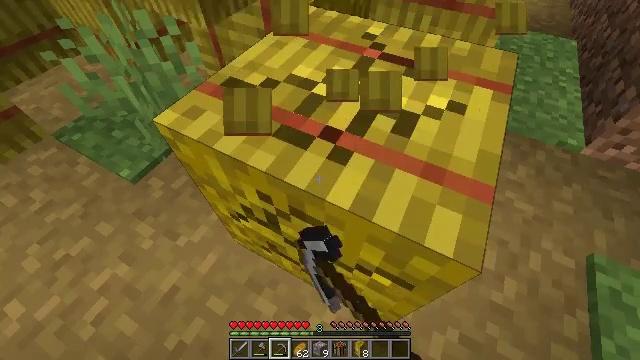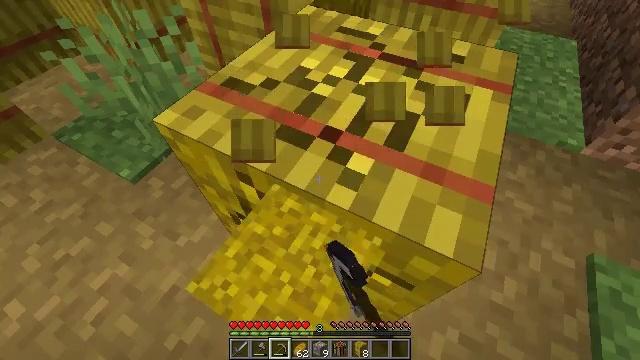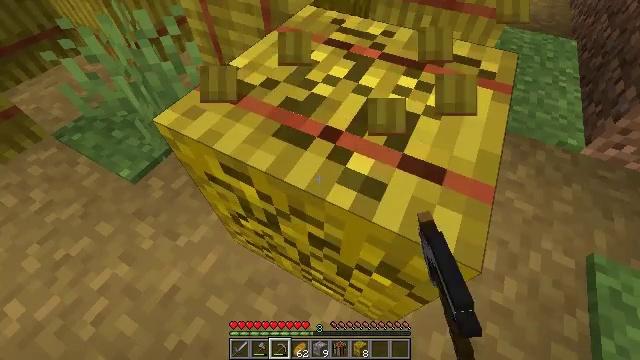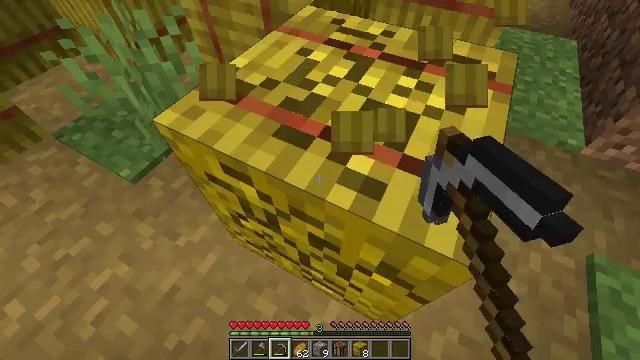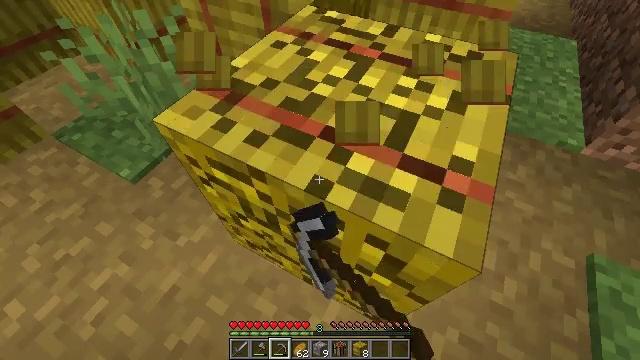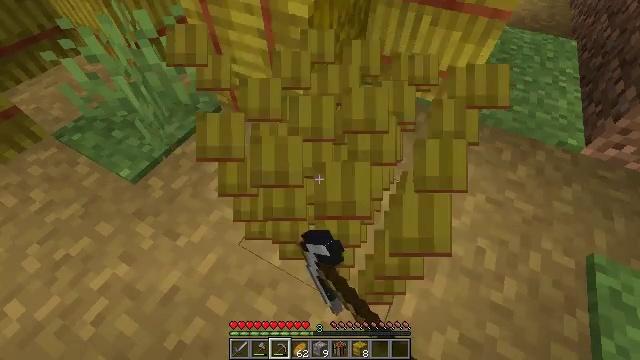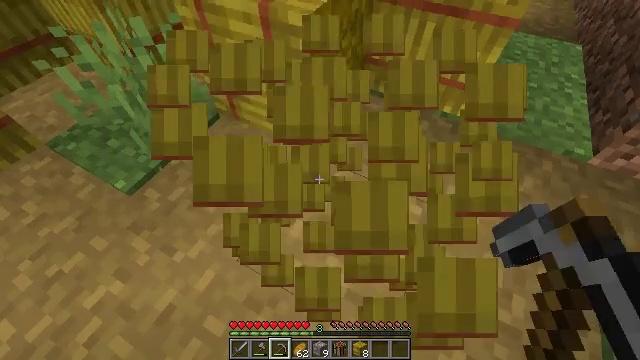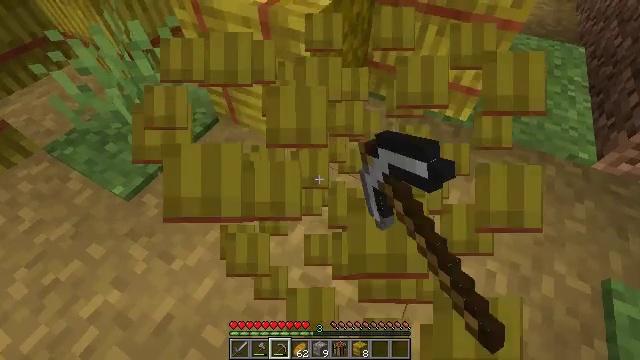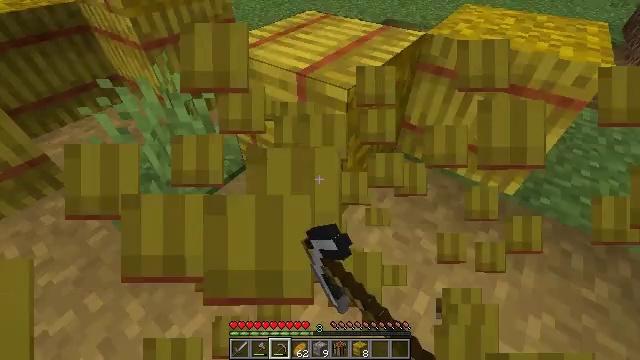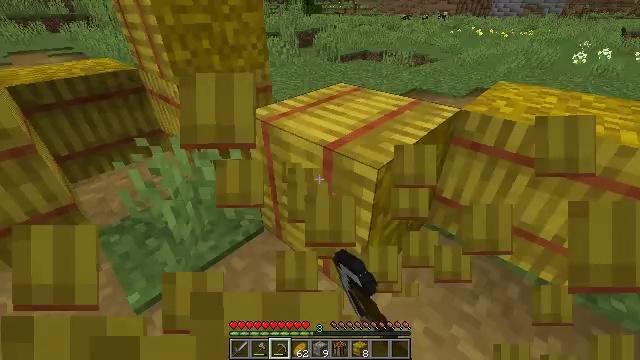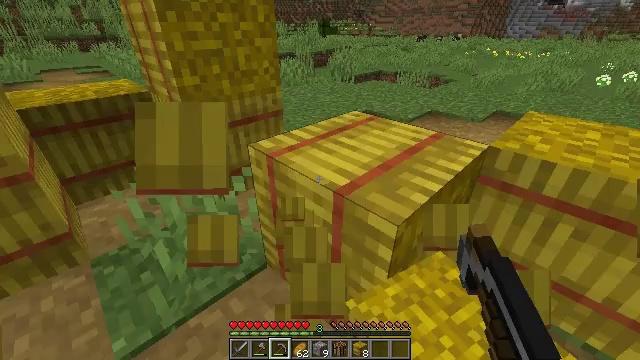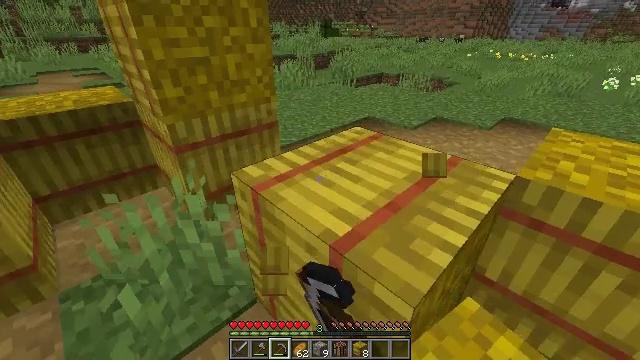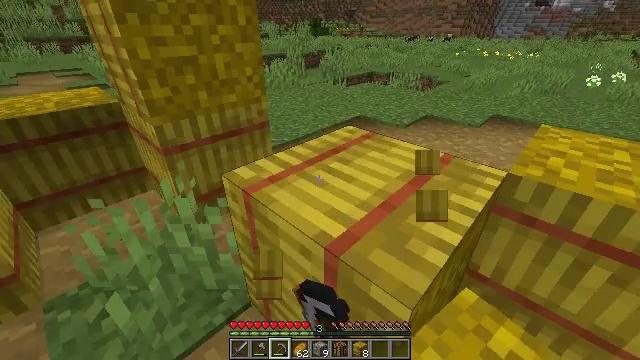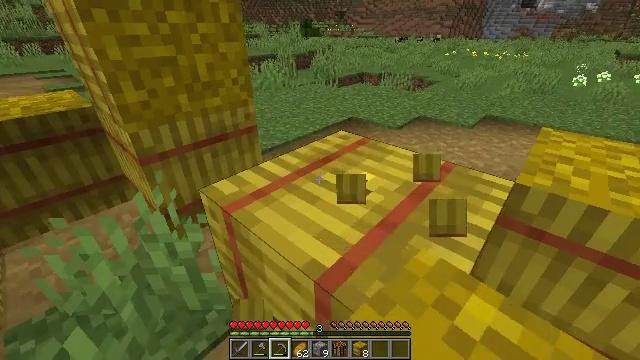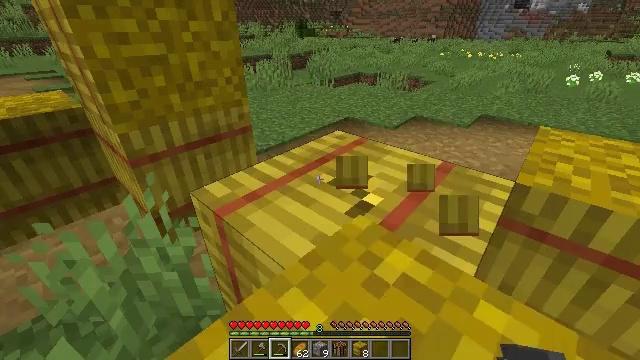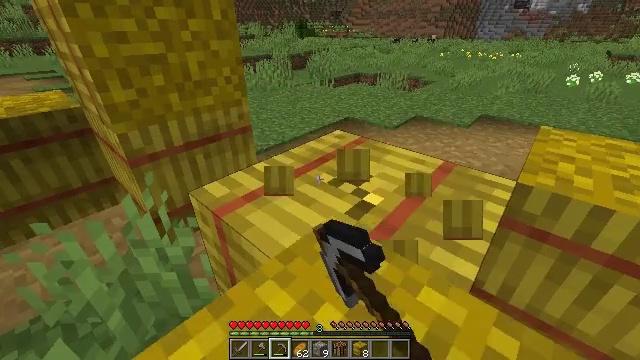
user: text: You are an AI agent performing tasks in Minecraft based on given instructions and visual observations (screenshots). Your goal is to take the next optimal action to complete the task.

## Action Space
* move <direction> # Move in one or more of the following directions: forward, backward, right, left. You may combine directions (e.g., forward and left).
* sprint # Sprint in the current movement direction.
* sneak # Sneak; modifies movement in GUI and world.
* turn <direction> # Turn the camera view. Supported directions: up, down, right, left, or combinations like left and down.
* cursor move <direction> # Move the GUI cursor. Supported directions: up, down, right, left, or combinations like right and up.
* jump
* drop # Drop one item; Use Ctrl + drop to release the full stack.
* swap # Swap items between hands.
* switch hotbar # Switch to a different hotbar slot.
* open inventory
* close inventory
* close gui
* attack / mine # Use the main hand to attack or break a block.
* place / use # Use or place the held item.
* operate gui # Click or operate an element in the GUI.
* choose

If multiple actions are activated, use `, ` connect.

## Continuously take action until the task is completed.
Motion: motion action
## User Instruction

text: Collect a hay block for crafting.
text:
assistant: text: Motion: attack / mine
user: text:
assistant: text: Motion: attack / mine
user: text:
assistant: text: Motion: attack / mine
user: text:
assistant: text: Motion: attack / mine
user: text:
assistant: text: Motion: attack / mine
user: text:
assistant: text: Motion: move forward, attack / mine
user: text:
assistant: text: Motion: move forward, attack / mine
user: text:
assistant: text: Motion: move forward, turn left and up, attack / mine
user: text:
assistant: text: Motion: move forward, turn left and up, attack / mine
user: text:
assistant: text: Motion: move forward, turn left and up, attack / mine
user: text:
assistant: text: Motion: move forward, attack / mine
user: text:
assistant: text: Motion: turn right, attack / mine
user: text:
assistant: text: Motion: turn right, attack / mine
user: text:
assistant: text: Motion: attack / mine
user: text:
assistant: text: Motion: attack / mine
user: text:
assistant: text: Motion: attack / mine
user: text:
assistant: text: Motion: attack / mine
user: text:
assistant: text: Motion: attack / mine
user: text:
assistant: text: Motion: attack / mine
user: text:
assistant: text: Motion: attack / mine
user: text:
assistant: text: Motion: attack / mine
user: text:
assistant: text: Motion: attack / mine
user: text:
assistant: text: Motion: attack / mine
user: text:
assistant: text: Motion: attack / mine
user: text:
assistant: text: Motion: attack / mine
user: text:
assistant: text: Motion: attack / mine
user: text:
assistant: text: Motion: turn right and down, attack / mine
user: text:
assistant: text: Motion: move forward, turn right and down, attack / mine
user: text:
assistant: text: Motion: move forward, turn right, attack / mine
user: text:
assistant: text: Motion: move forward, attack / mine